Question: How do I add a background circle to a sunburst plot in d3? I'm using the standard <URL> example:

I just want a full circle of specified color, to highlight the 'jaggy-ness' of a particular display.
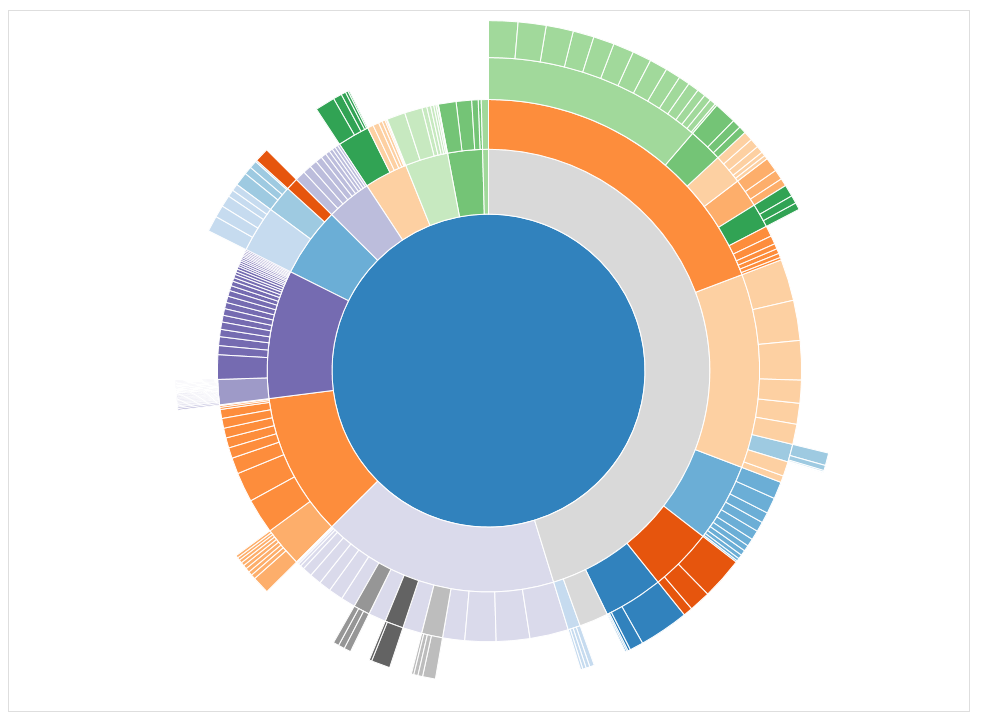
Answer: All you need to do is append a circle to the SVG as the first thing after creating it:
'''
svg.append("circle").attr("r", radius).style("fill", "pink");
'''
Complete example <URL>.